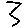
Label: zigzag